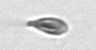
Label: Cryptophyta